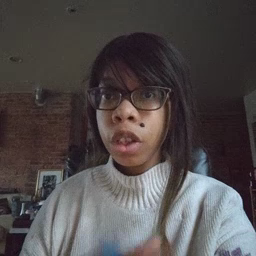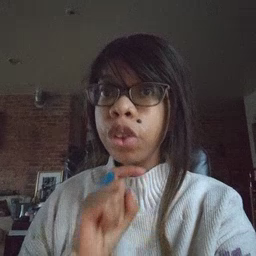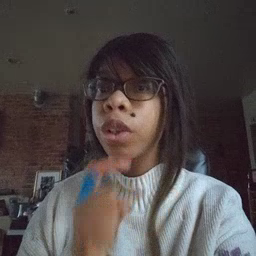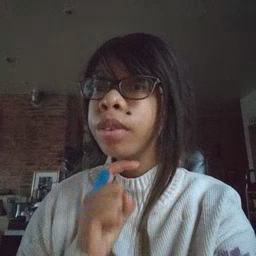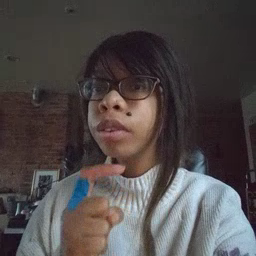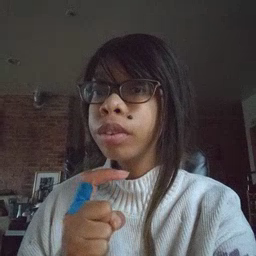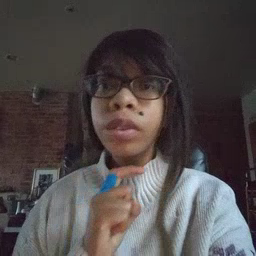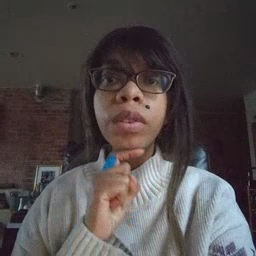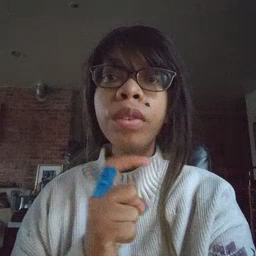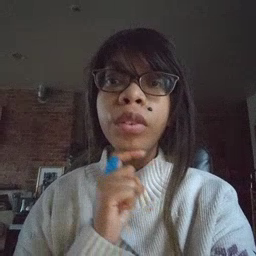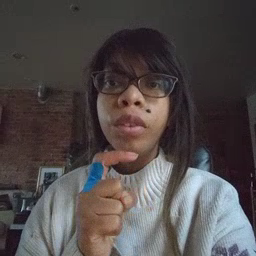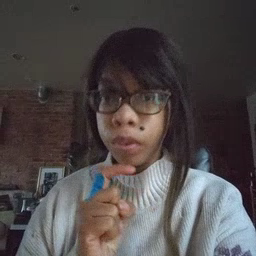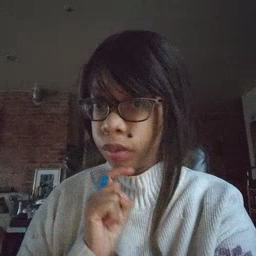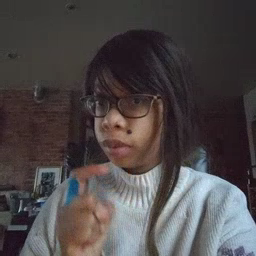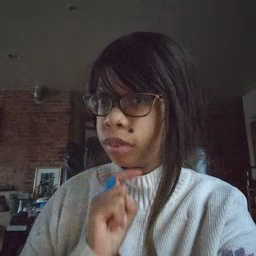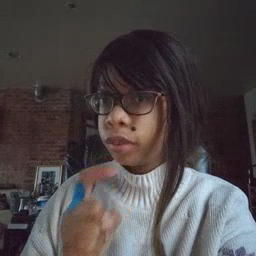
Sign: garbage